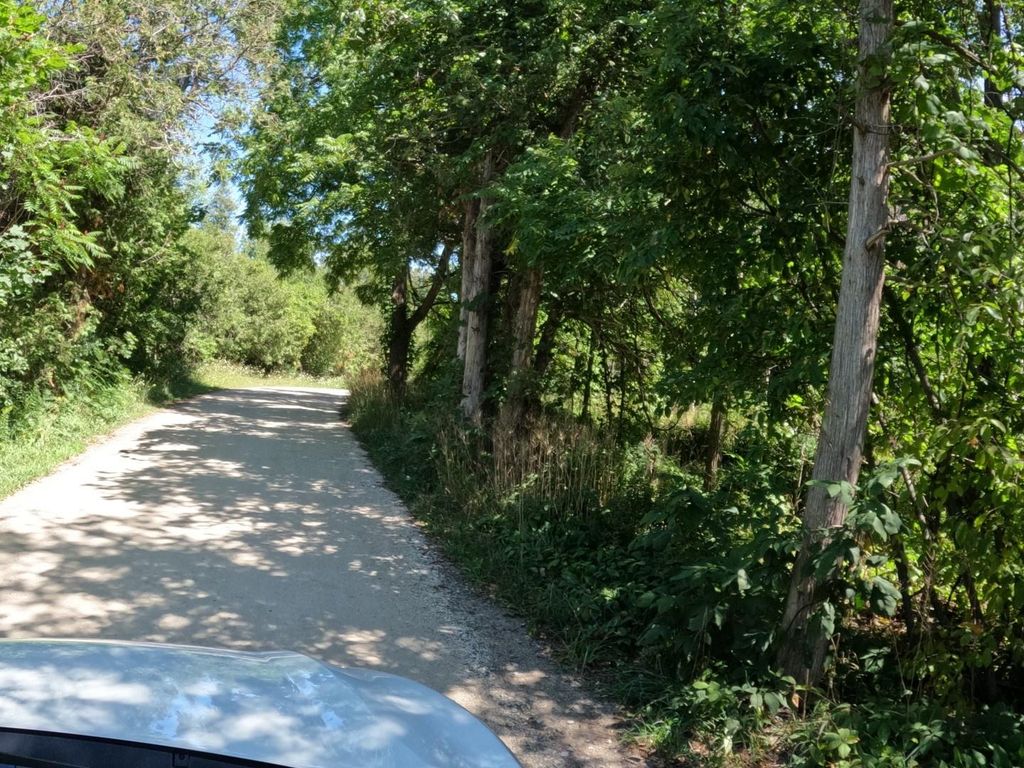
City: kitchener-waterloo